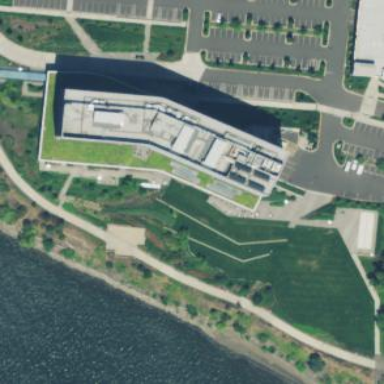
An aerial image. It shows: Building.